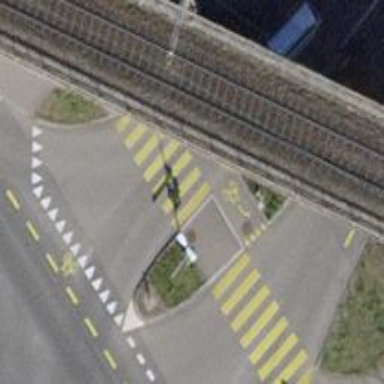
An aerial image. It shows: Road with traffic signals and crossing also equipped with traffic signals and island.